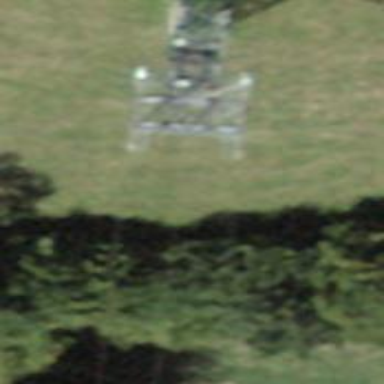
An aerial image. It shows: Pylon used for aerialway.